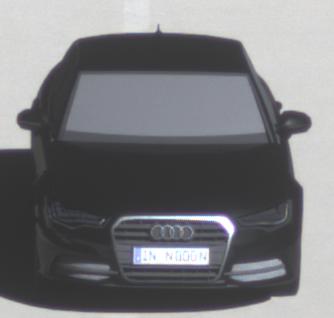
Make: Audi
Model: A6 2.0 TFSI
Detailed model: A6 (C7) Limousine
Model produced from: 2011/10
Model produced until: 2014/09
Doors: 4
Color: black
Road condition: dry road
Daytime: morning or afternoon
Contrast: high contrast